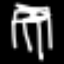
Label: chair